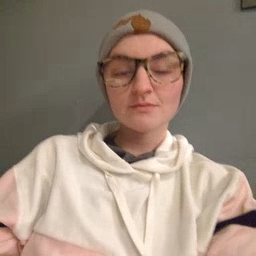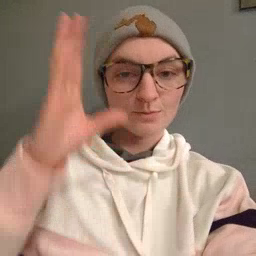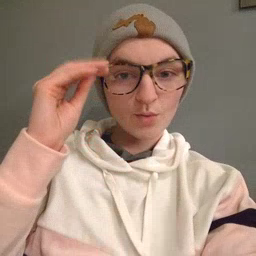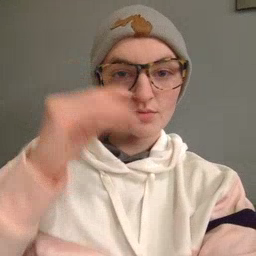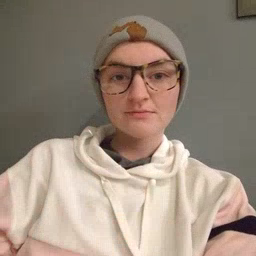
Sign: boy